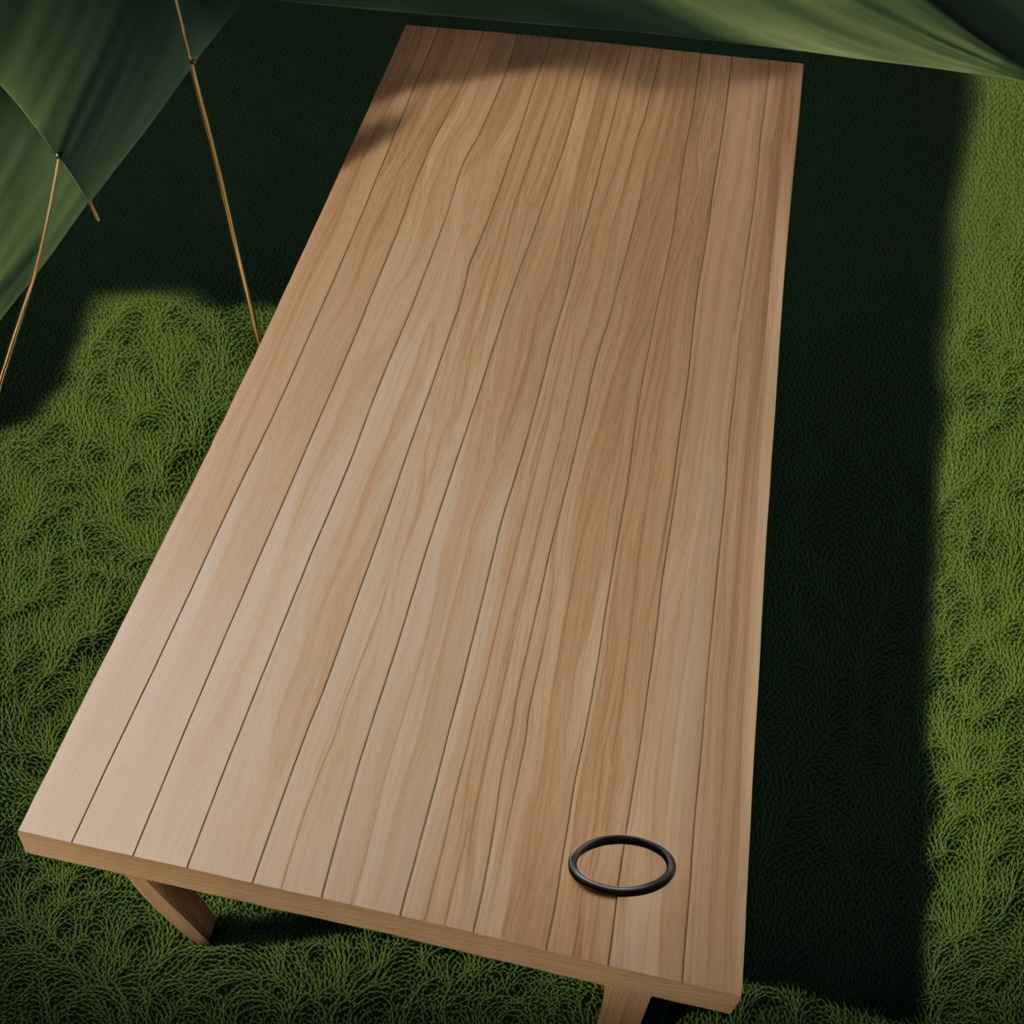
A rubber O-ring lies on a wooden table inside a jungle field workshop tent.